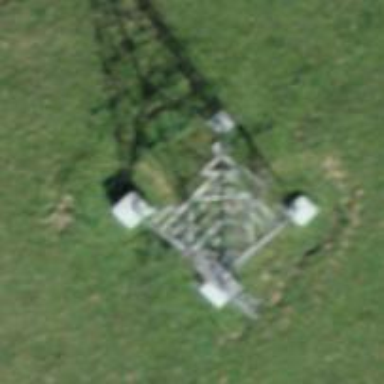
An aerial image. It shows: Pylon for aerialway.